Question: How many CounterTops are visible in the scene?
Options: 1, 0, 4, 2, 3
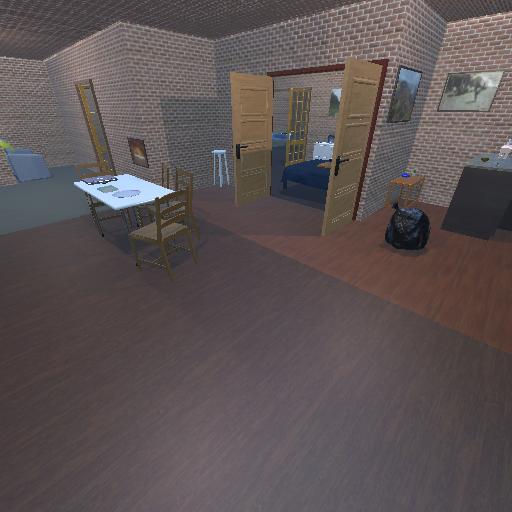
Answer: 1